Field crop: maize
Growth stage: 2
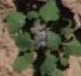
Species: chenopodium